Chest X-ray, AP view. Patient: 29 years old, sex F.
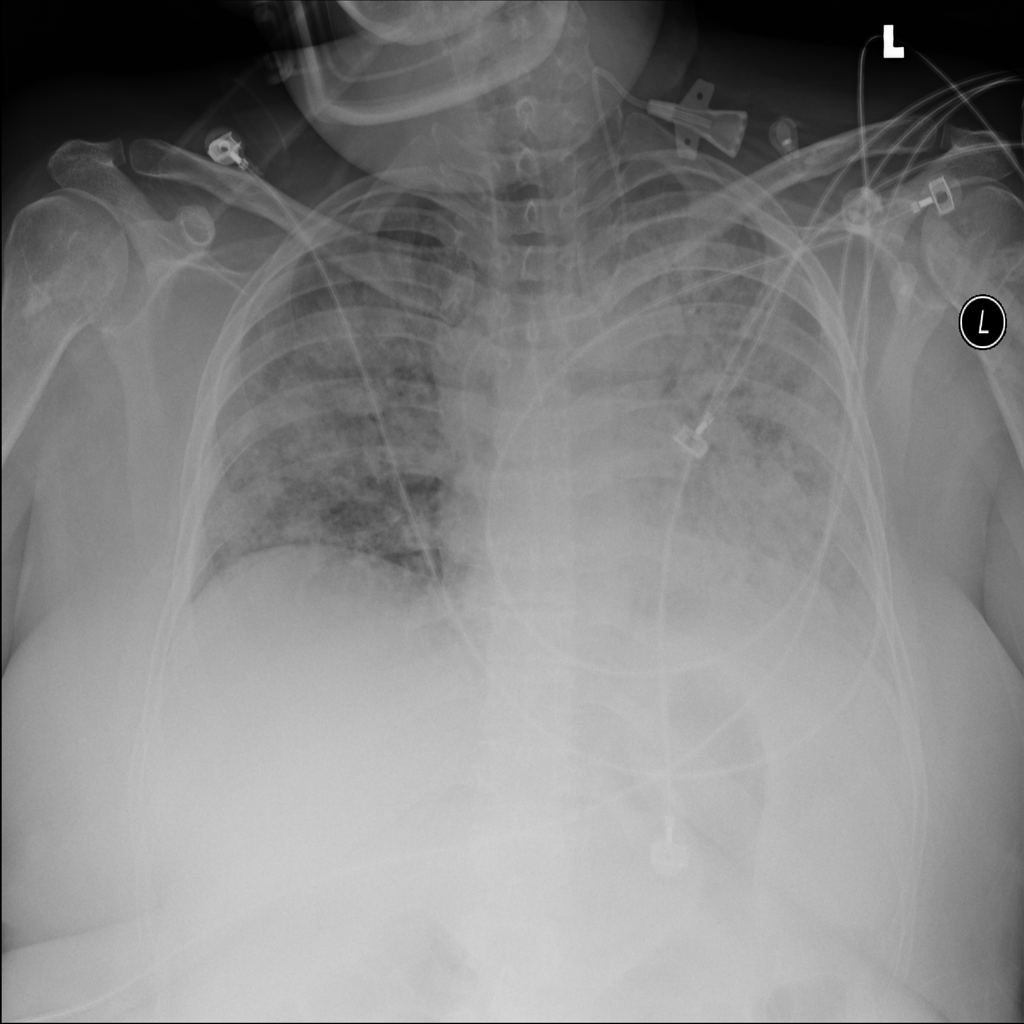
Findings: Infiltration